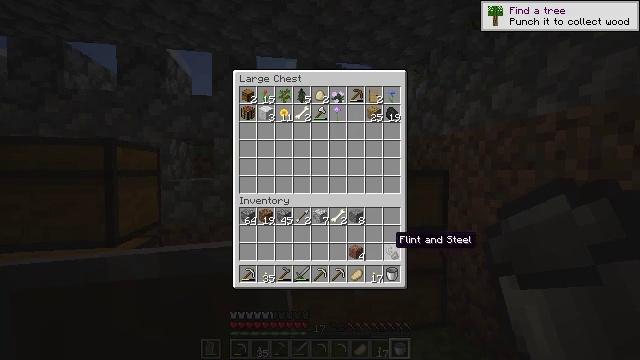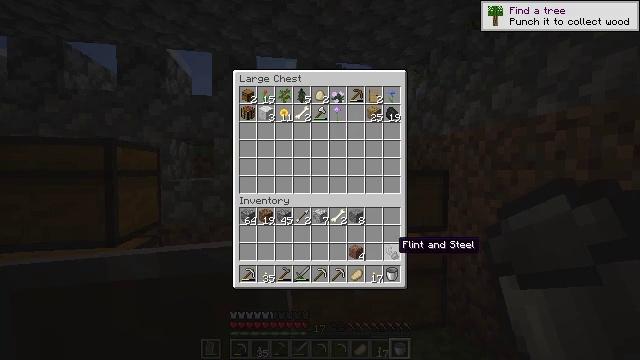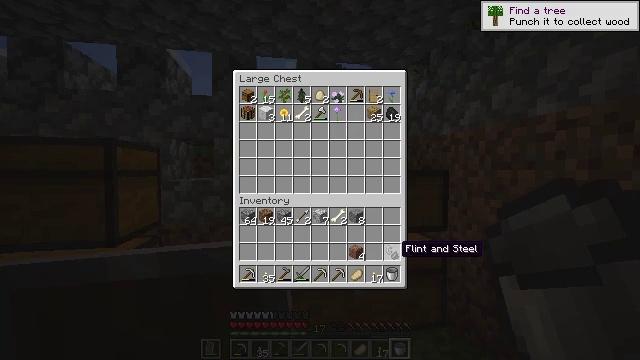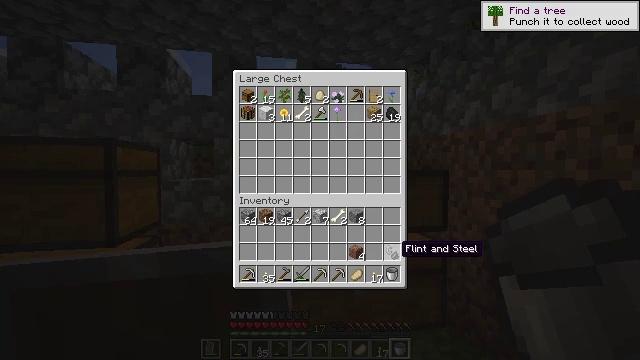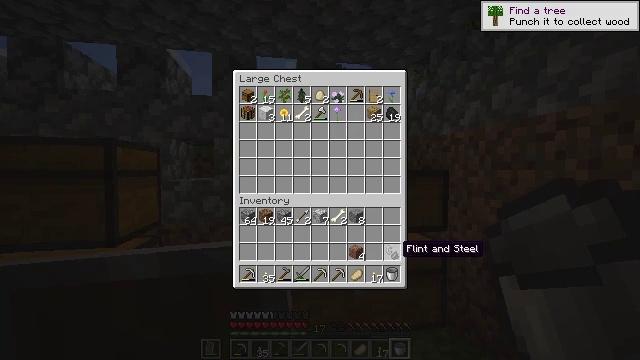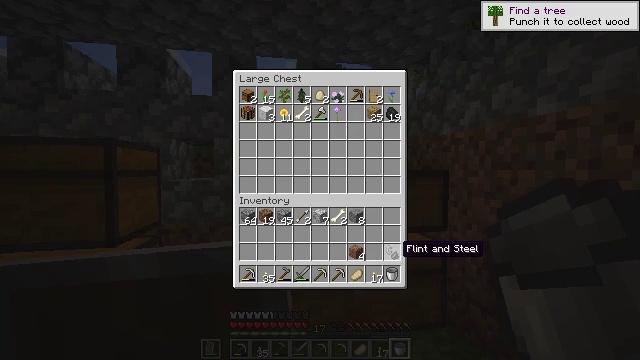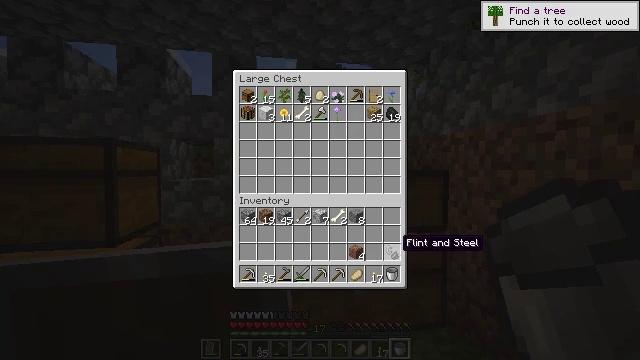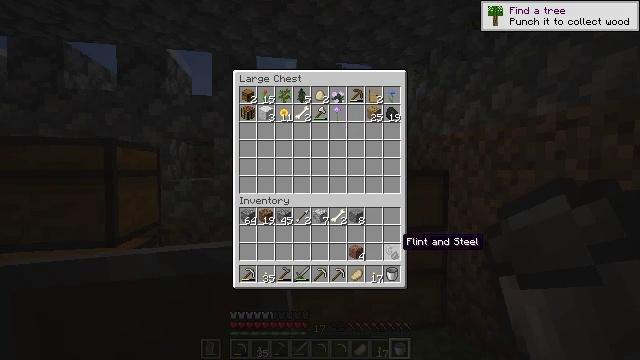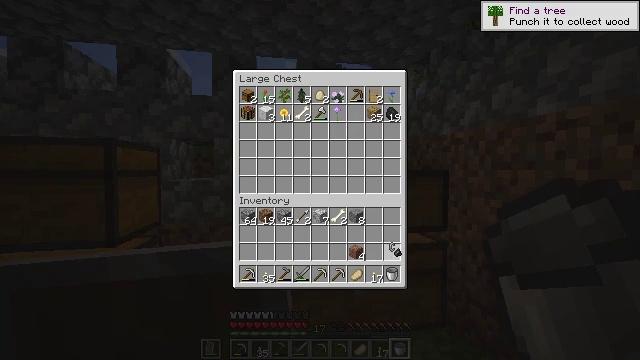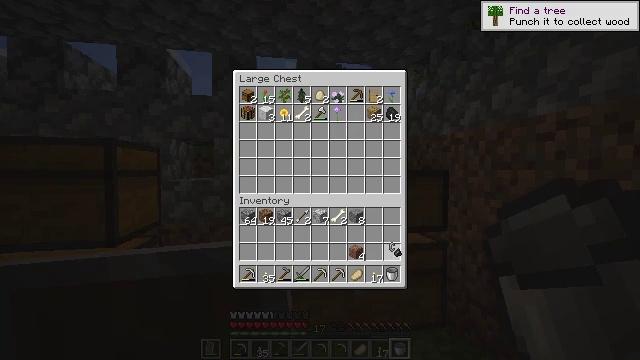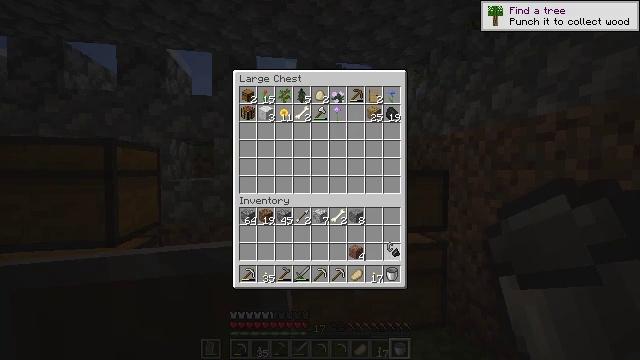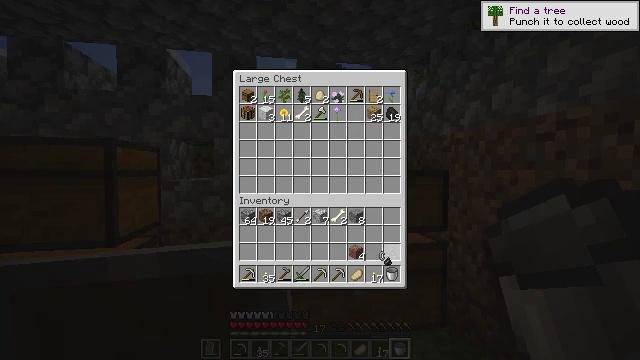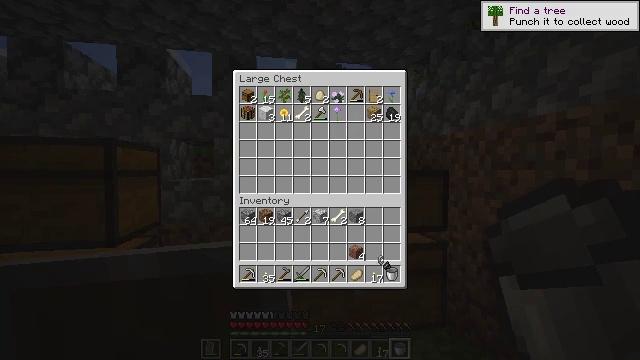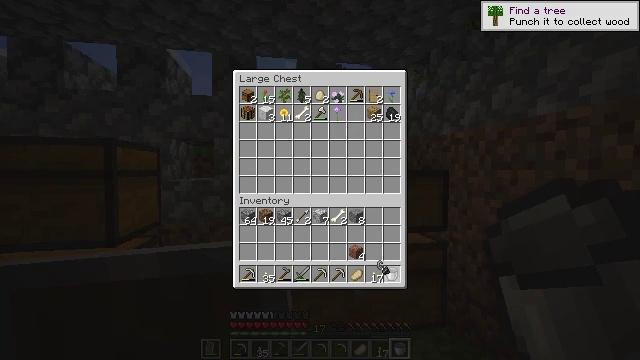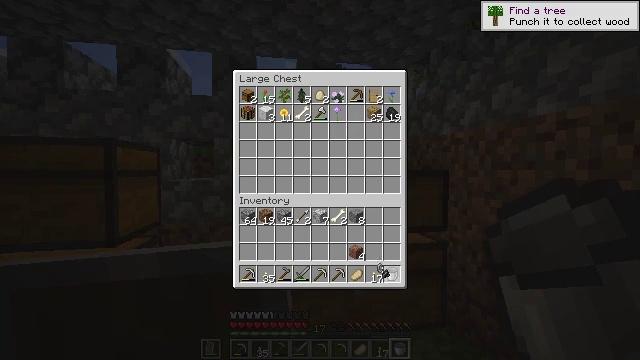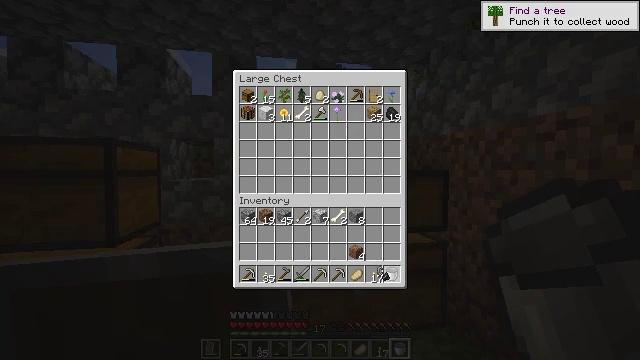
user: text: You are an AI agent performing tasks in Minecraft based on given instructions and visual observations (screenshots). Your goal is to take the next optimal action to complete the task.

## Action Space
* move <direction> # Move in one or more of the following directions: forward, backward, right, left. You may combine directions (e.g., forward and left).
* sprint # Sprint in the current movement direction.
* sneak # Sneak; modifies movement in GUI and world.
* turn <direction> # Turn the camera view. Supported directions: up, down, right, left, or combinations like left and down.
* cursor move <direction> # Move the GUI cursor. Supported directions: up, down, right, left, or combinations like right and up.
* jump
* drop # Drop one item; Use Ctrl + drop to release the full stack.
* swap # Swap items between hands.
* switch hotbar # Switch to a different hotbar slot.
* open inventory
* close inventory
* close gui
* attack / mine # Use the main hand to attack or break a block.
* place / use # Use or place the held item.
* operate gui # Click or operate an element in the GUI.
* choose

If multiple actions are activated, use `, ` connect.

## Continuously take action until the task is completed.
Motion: motion action
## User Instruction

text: Combine gold ingots to make a golden helmet.
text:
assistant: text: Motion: no_op
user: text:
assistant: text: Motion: no_op
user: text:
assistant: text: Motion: no_op
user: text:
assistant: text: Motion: no_op
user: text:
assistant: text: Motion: no_op
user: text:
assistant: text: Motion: no_op
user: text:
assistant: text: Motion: no_op
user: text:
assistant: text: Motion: operate gui
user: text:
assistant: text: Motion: operate gui
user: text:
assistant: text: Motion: operate gui
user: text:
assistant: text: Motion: cursor move left and down
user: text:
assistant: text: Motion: no_op
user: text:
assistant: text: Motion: no_op
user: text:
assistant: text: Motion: no_op
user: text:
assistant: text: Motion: no_op
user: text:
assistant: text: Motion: no_op
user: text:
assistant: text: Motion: no_op
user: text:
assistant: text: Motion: no_op
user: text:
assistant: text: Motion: no_op
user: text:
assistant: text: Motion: no_op
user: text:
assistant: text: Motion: operate gui
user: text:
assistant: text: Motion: operate gui
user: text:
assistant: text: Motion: no_op
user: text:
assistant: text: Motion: cursor move up
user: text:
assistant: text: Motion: cursor move up
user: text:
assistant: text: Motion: no_op
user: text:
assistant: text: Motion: no_op
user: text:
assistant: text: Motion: no_op
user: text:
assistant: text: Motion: no_op
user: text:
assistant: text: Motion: operate gui